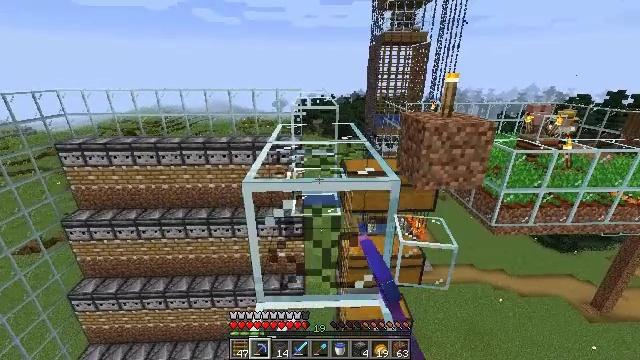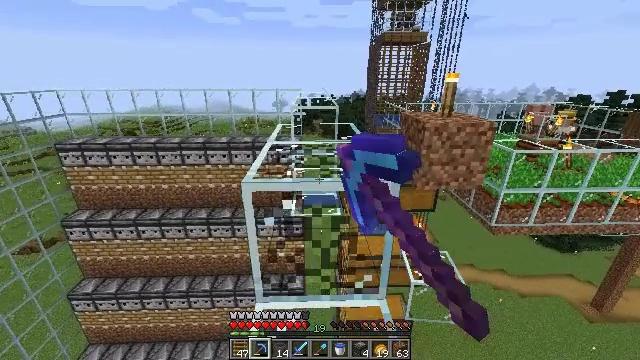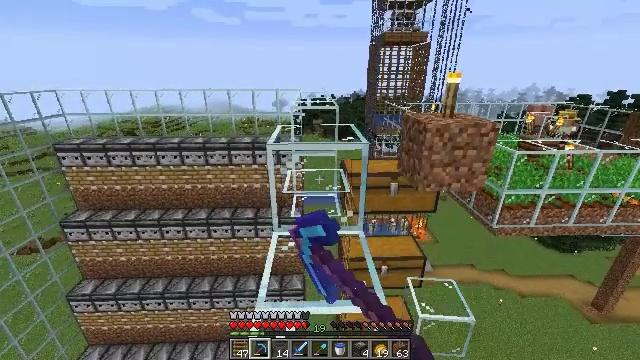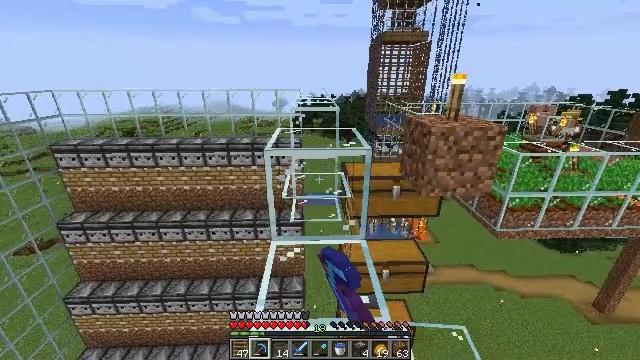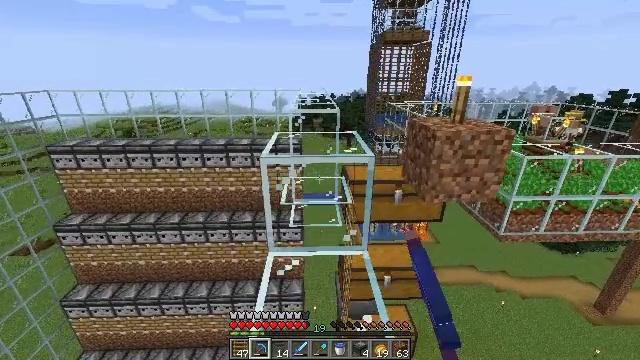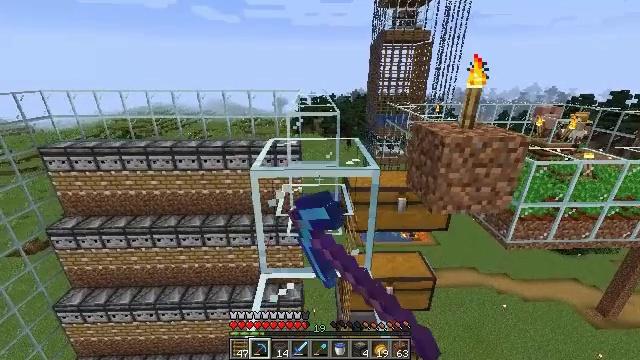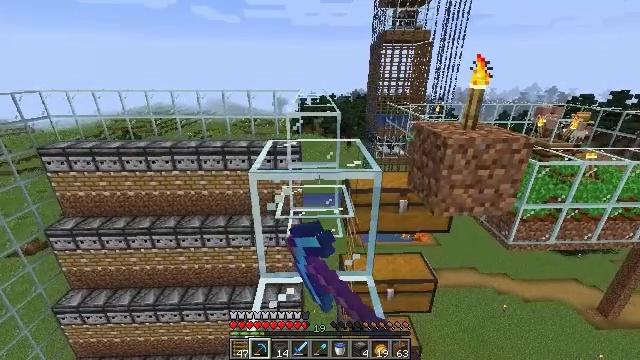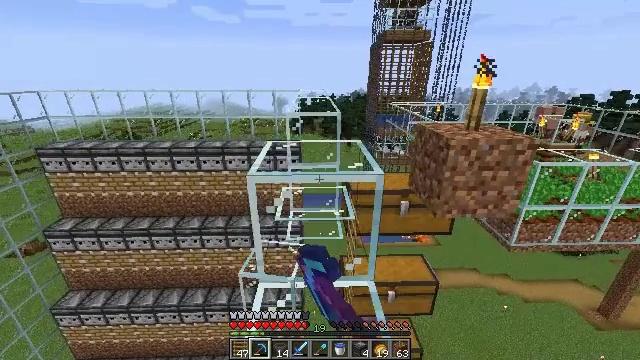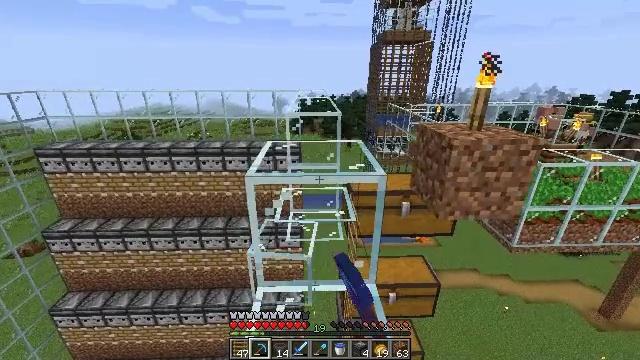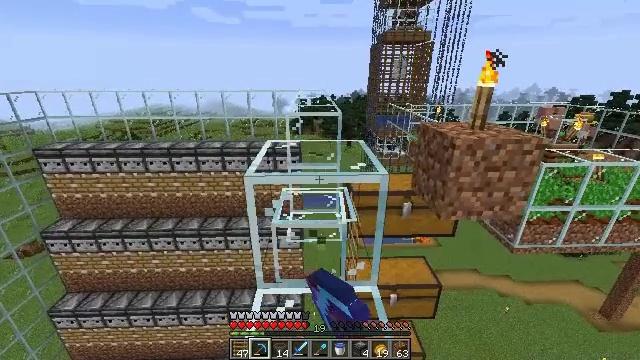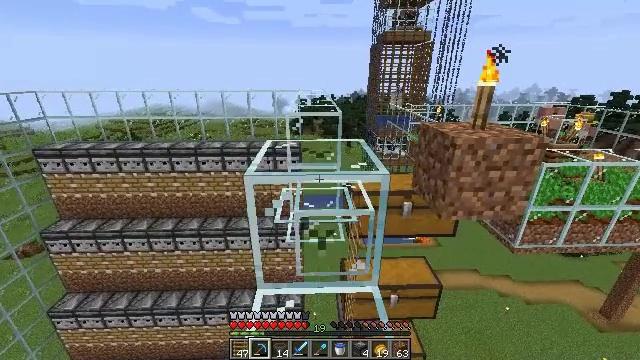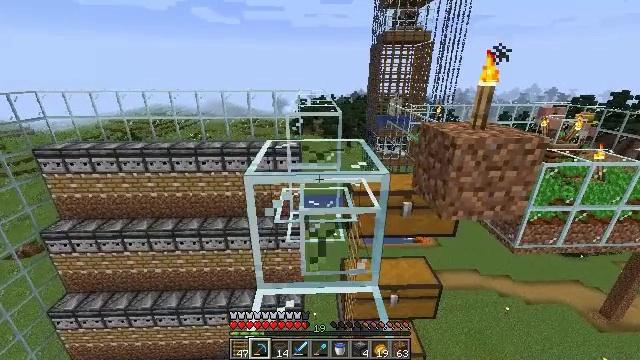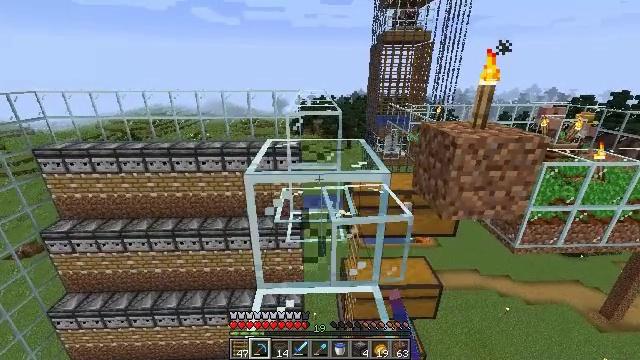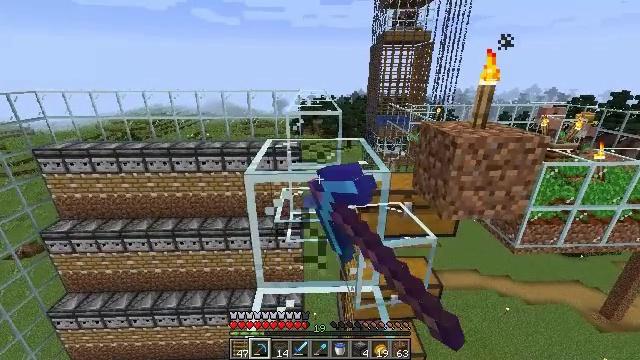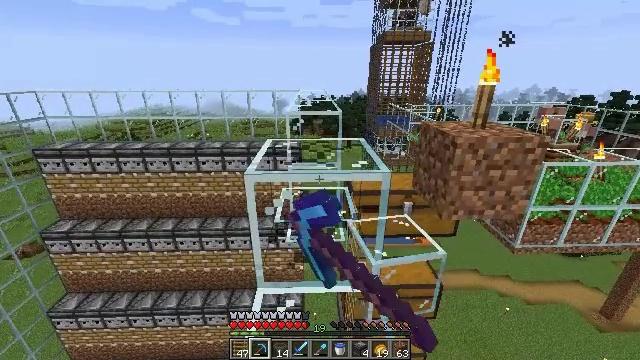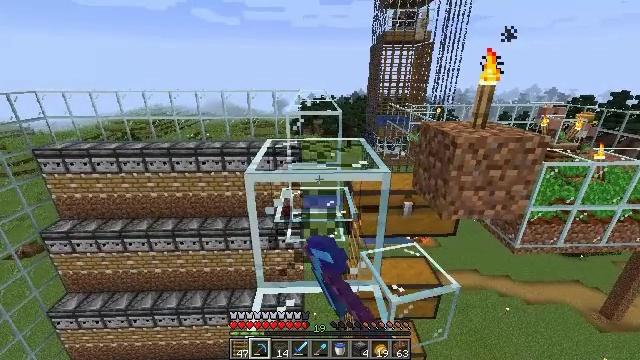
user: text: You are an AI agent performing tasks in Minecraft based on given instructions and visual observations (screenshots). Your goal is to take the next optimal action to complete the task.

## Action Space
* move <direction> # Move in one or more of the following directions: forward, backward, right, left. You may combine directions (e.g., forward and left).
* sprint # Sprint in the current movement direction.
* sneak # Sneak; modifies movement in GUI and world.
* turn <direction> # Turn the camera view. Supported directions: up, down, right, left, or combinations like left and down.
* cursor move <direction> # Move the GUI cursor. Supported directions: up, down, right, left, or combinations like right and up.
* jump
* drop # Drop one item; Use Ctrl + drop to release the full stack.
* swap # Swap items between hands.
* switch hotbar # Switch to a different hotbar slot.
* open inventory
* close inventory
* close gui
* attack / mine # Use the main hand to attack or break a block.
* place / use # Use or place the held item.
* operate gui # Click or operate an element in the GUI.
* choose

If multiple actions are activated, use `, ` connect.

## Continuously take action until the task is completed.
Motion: motion action
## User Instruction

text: Break the glass block.
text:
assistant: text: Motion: attack / mine
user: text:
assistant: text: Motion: move forward, attack / mine
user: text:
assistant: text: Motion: move forward, attack / mine
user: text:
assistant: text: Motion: move forward, attack / mine
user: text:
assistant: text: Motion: move forward, attack / mine
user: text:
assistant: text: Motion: attack / mine
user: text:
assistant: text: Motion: attack / mine
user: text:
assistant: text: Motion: attack / mine
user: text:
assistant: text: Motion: attack / mine
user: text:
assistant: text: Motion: attack / mine
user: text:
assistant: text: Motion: attack / mine
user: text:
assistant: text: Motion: attack / mine
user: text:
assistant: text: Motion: attack / mine
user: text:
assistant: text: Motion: attack / mine
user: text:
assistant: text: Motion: attack / mine
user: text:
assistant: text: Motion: attack / mine
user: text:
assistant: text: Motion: attack / mine
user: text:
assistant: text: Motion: no_op
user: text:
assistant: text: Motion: move forward
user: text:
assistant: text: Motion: move forward
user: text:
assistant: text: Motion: move forward
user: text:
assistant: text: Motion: move forward, turn up
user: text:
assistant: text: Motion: move forward, turn up
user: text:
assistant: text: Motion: move forward
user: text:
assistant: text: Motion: move forward, attack / mine
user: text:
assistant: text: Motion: attack / mine
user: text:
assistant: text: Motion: attack / mine
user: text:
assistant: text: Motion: attack / mine
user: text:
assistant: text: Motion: attack / mine
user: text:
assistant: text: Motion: attack / mine